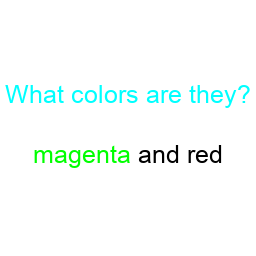
Color: lime, black
Color name shown: magenta, red
Background color: white
Question text color: cyan